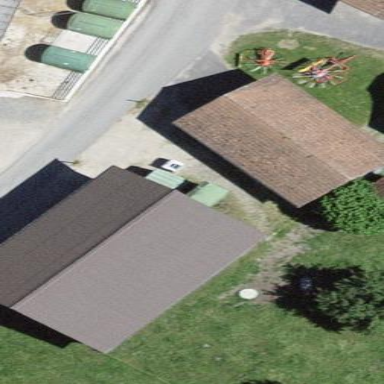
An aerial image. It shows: Rural barn.